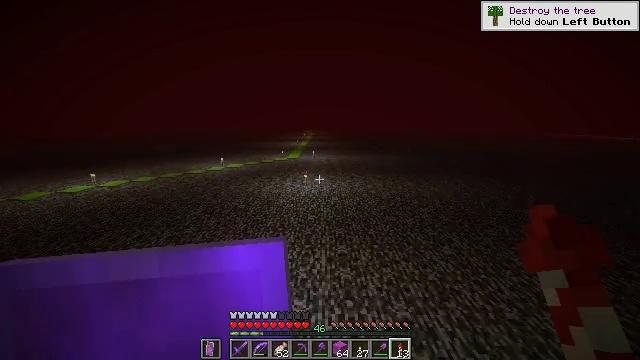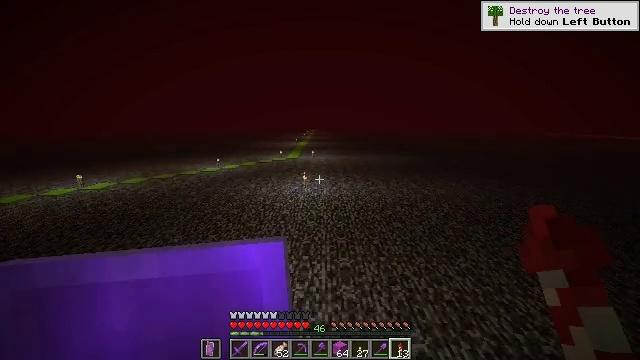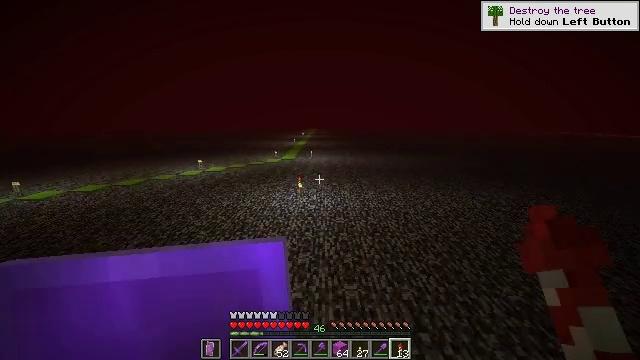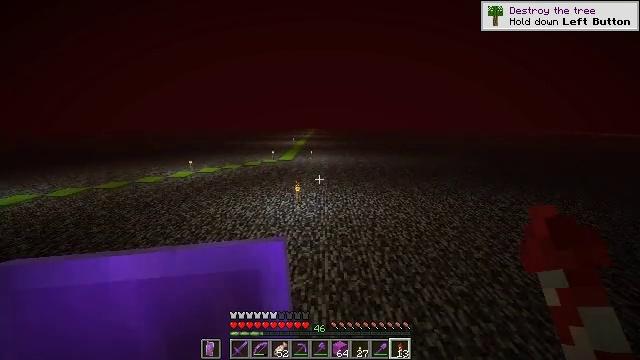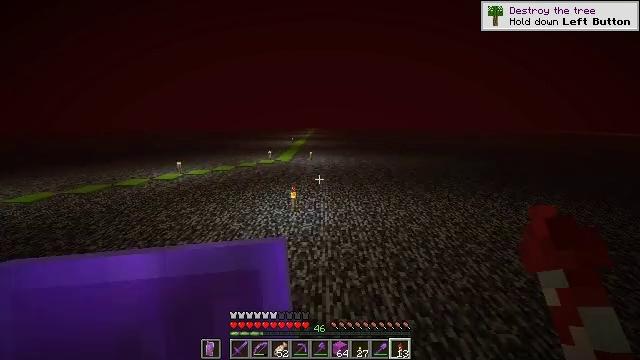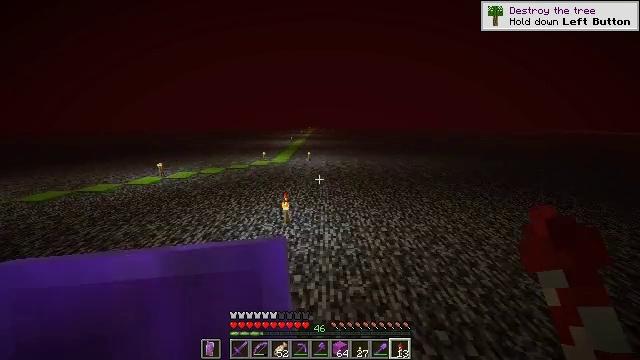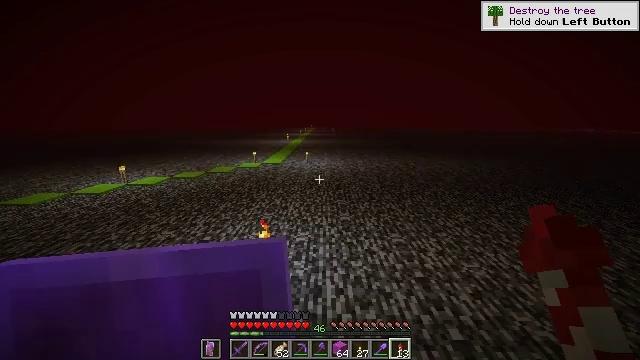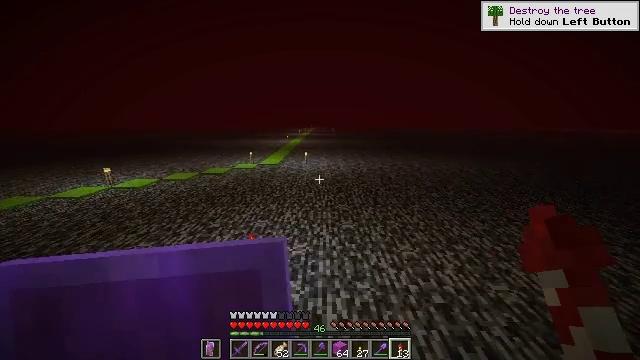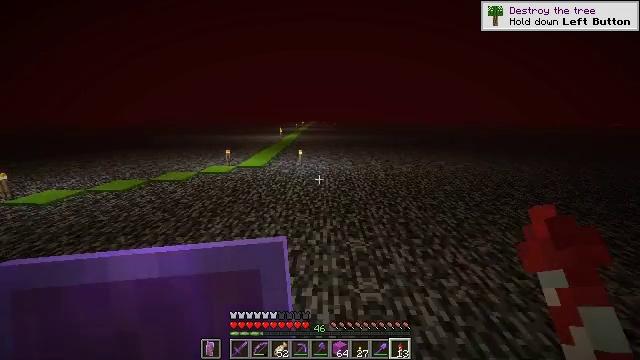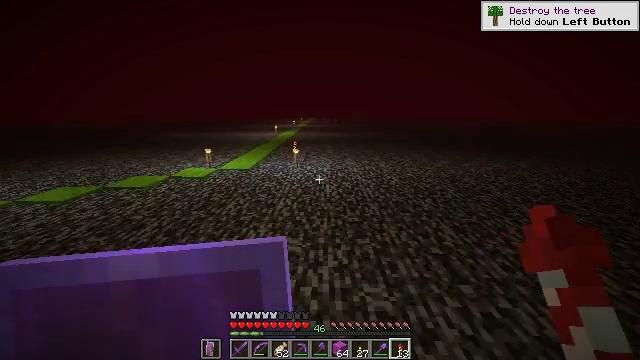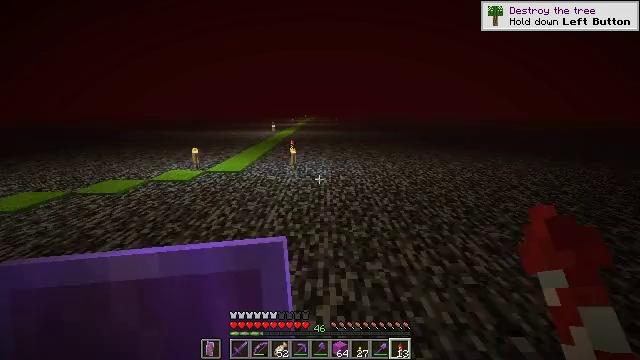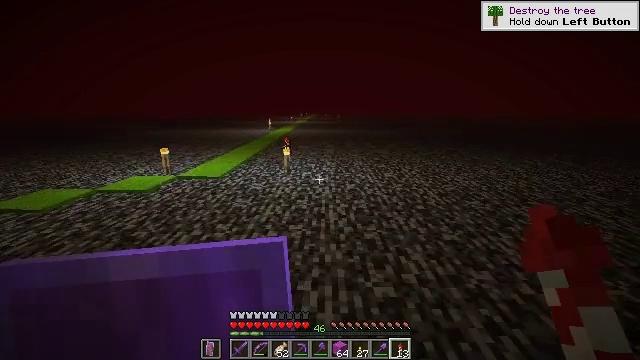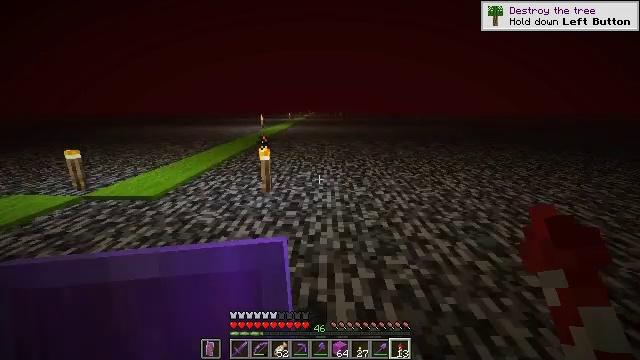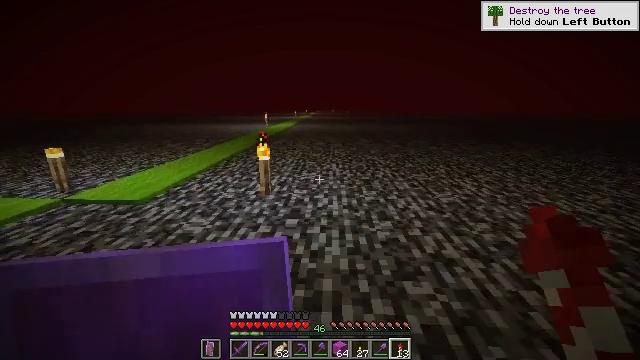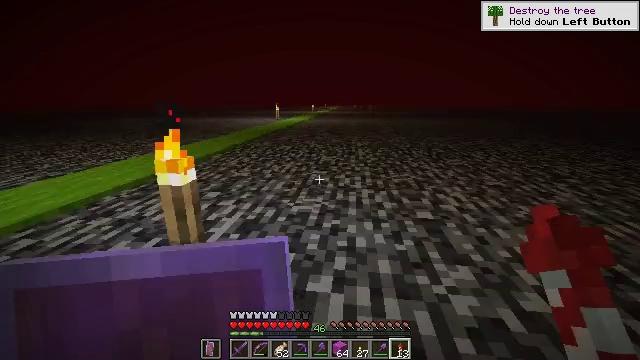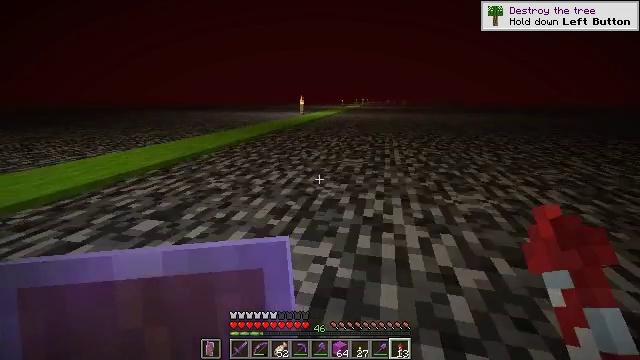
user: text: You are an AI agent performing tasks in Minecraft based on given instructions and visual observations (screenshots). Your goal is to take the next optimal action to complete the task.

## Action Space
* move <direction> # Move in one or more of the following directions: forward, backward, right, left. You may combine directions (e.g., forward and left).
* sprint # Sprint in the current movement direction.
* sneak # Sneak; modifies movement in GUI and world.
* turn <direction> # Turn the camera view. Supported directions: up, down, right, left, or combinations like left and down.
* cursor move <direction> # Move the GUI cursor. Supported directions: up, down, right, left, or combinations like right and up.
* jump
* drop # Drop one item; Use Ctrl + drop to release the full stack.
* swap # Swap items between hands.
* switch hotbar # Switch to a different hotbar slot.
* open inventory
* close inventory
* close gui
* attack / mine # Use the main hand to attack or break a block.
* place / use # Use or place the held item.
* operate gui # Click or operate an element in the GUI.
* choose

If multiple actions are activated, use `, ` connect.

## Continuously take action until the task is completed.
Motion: motion action
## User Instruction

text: Create a magenta carpet using magenta wool pieces.
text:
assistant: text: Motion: move forward, sprint
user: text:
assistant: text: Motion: move forward, sprint
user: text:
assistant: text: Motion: move forward, sprint
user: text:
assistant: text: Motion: move forward, sprint
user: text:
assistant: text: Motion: move forward
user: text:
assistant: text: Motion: move forward
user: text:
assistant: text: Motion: no_op
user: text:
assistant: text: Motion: no_op
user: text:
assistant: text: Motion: no_op
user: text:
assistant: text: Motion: no_op
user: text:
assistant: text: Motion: no_op
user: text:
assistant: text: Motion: no_op
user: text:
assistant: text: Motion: turn left
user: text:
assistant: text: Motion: turn left
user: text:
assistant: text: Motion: turn left
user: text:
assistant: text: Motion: turn left and down
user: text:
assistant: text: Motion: turn left and down
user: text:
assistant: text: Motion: turn left and down
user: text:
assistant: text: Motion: turn left
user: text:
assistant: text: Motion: turn left
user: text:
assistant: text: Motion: turn left and down
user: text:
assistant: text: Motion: turn left and down
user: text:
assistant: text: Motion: turn left and down
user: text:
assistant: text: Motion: turn left
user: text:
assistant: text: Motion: turn left
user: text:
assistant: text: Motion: turn left
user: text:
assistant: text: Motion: no_op
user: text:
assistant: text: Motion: no_op
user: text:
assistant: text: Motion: no_op
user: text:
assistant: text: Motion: no_op